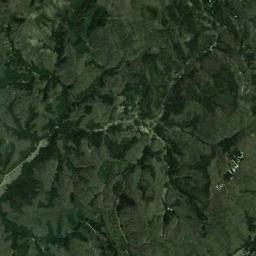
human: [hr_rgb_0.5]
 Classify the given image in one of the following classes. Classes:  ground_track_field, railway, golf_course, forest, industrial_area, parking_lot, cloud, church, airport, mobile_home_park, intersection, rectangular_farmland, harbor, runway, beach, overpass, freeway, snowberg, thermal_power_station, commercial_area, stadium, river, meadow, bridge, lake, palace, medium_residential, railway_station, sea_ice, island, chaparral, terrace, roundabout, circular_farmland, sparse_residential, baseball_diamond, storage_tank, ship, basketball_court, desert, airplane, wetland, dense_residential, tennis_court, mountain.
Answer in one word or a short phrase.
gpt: mountain